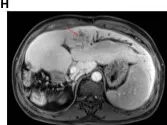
Multistage liver-enhanced CT and gadoxetate disodium-enhanced MRI scans of the liver showed that S3 and S4 occupied the liver at the first visit. The red arrow indicates an intrahepatic tumor. (E) Initiation-MRI image in the period of arterial phase.
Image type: radiology (mri)